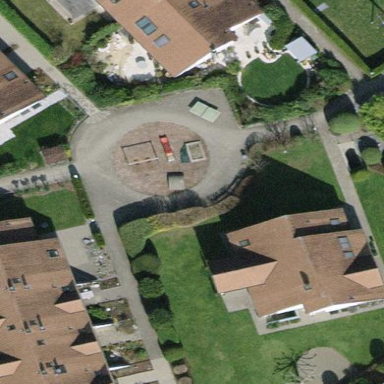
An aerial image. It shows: Playground area for leisure land.